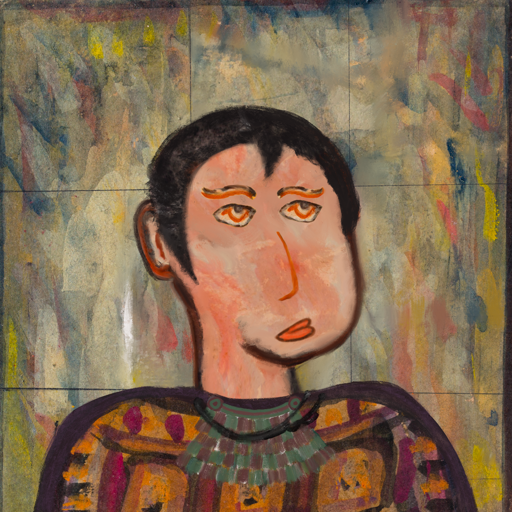
Background: GypsyMother, Head And Neck Side: Roy_Bahadur, Face Side: Experience, Bust: Doll, Hair Side: Roy_Bahadur, Head Accessory: Blank, Second Necklace: After_Raid, Necklace: Orphan, Baby: Blank